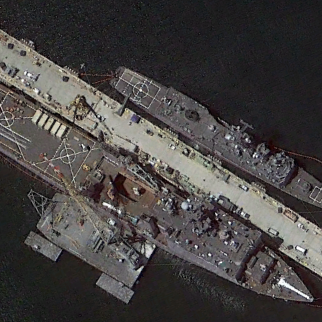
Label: combat